Question: I have two tables:

Each (of cards) always belongs to some player (one player can have 1..* decks). Moreover, each player has one (and one only) active deck.
I want to add a new player, but if I just execute 'INSERT INTO players(...) VALUES (...)', I won't have the 'active_deck_id' that should be inserted in this query. The same way, if I start from 'decks', I won't have 'player_id'.
That's why I decided to use the transaction (within a procedure):
'''
CREATE PROCEDURE 'add_player' (IN login VARCHAR(255), IN password VARCHAR(255),
OUT player_id INT(11))
BEGIN
START TRANSACTION;
INSERT INTO 'players' (id, 'login', 'password', registered, last_logged, active_deck_id)
VALUES ('', login, pass, now(), now(), 0);
SET player_id = LAST_INSERT_ID();
INSERT INTO 'decks' (id, name, player_id) VALUES ('', 'sample deck', player_id);
COMMIT;
END
END
'''
Then I've just called it with:
'''
set @login = 'mylogin';
set @pass = 'pass';
call add_player(@login, @pass, @id);
'''
... but I got an error:
'''
#1452 - Cannot add or update a child row: a foreign key constraint fails ('game'.'players', CONSTRAINT 'active_deck' FOREIGN KEY ('active_deck_id') REFERENCES 'decks' ('id') ON DELETE NO ACTION ON UPDATE NO ACTION)
'''
So, Because after first insert the constraints are supposed to be broken, but after the whole transaction they should be ok.
The SQL for my tables:
'''
CREATE TABLE IF NOT EXISTS 'game'.'decks' (
'id' INT UNSIGNED NOT NULL AUTO_INCREMENT,
'name' VARCHAR(255) NOT NULL,
'player_id' INT UNSIGNED NOT NULL,
PRIMARY KEY ('id', 'player_id'),
INDEX 'player' ('player_id' ASC),
CONSTRAINT 'player'
FOREIGN KEY ('player_id')
REFERENCES 'game'.'players' ('id')
ON DELETE NO ACTION
ON UPDATE NO ACTION)
ENGINE = InnoDB;
CREATE TABLE IF NOT EXISTS 'game'.'players' (
'id' INT UNSIGNED NOT NULL AUTO_INCREMENT,
'login' VARCHAR(255) NOT NULL,
'password' VARCHAR(255) NOT NULL,
'registered' DATETIME NOT NULL,
'last_logged' DATETIME NOT NULL,
'active_deck_id' INT UNSIGNED NOT NULL,
PRIMARY KEY ('id'),
INDEX 'active_deck' ('active_deck_id' ASC),
CONSTRAINT 'active_deck'
FOREIGN KEY ('active_deck_id')
REFERENCES 'game'.'decks' ('id')
ON DELETE NO ACTION
ON UPDATE NO ACTION)
ENGINE = InnoDB;
'''
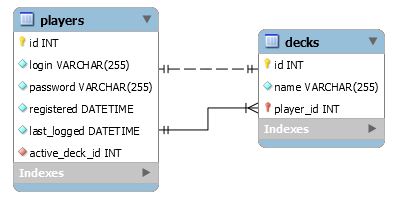
Answer: Try this command
SET FOREIGN_KEY_CHECKS = 0;
before you make your inserts, then turn it on by setting the value to 1.